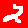
Digit: 2